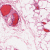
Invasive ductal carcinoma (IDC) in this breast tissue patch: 0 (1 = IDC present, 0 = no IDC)